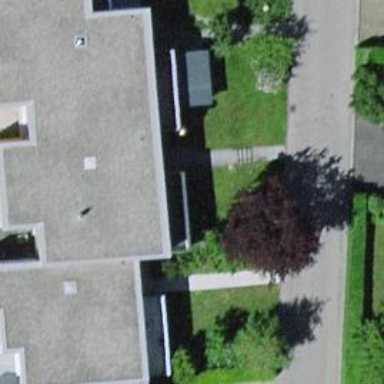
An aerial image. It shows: Terrace building.